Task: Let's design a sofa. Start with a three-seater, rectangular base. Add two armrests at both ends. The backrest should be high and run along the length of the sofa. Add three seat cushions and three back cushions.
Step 160:
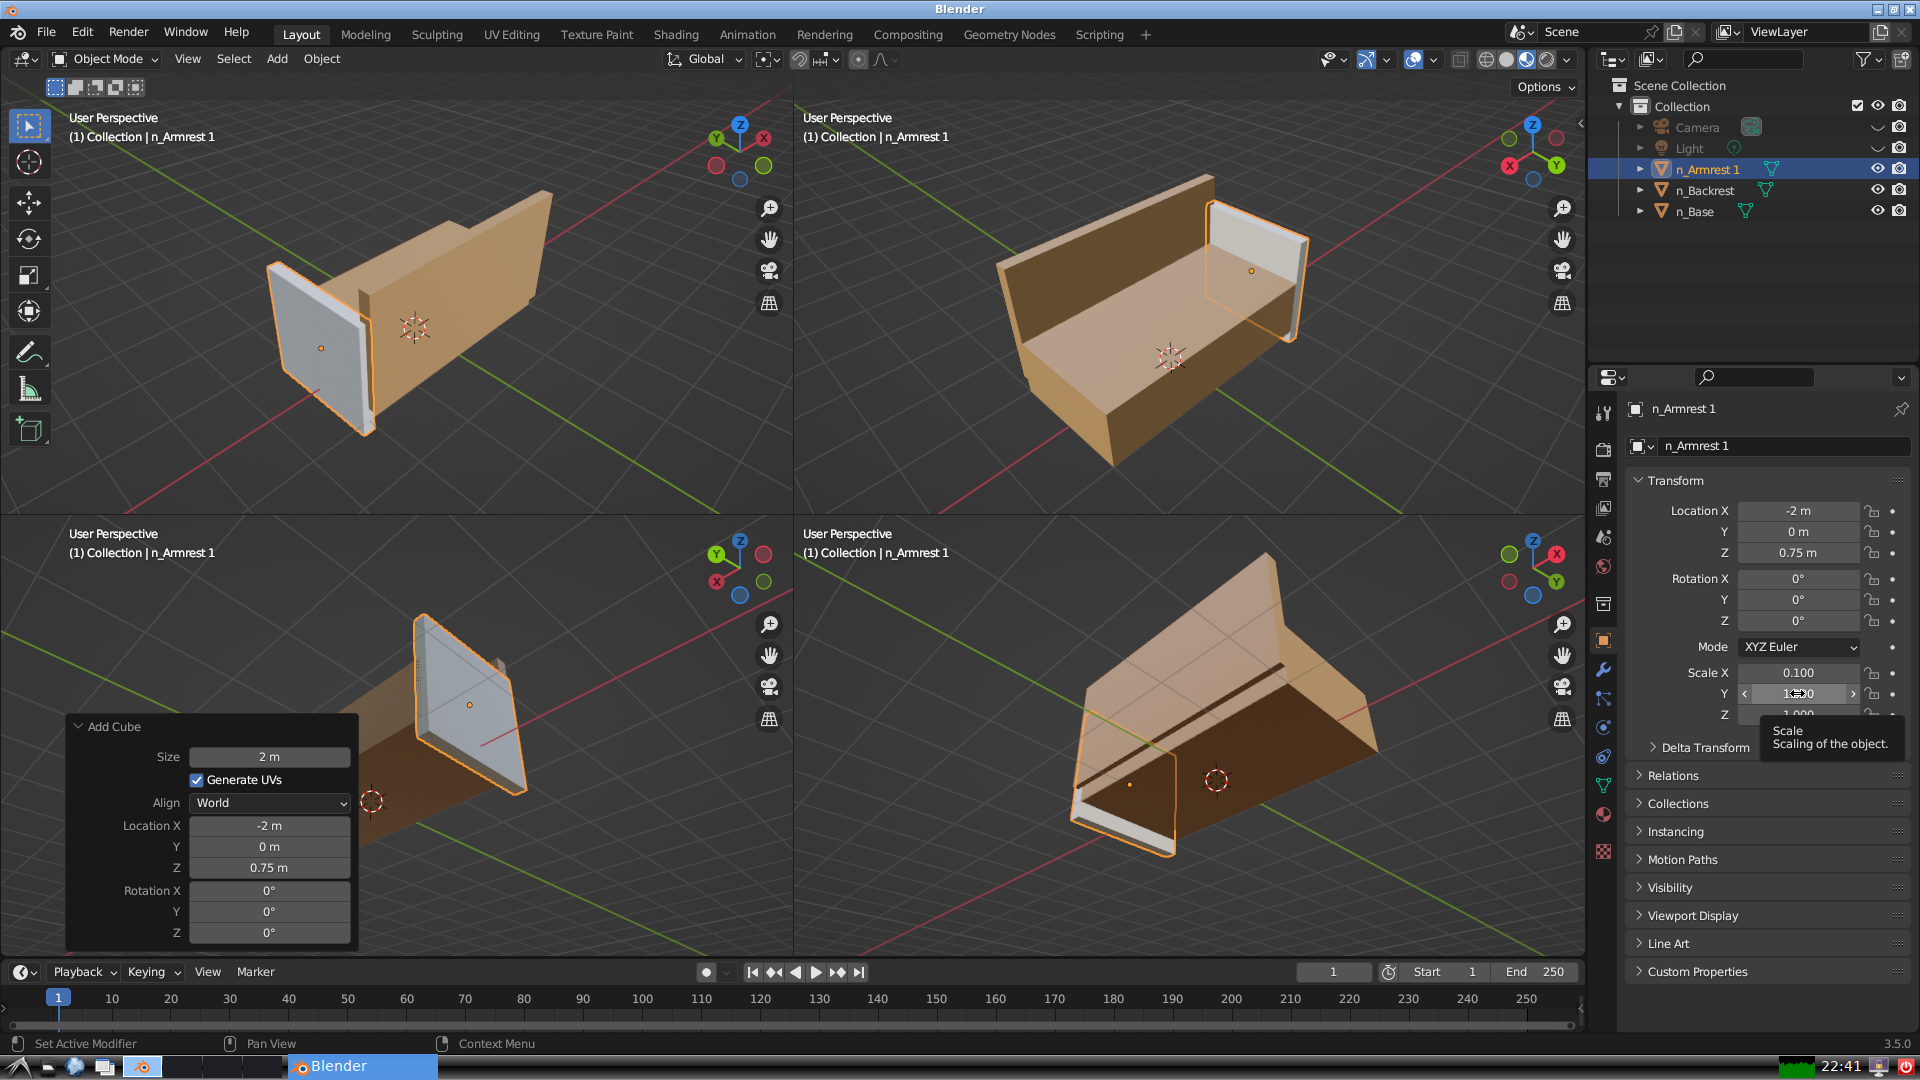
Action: click: no